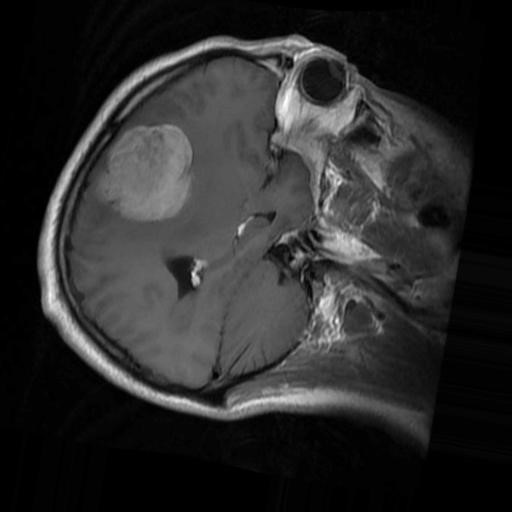
Label: brain_menin